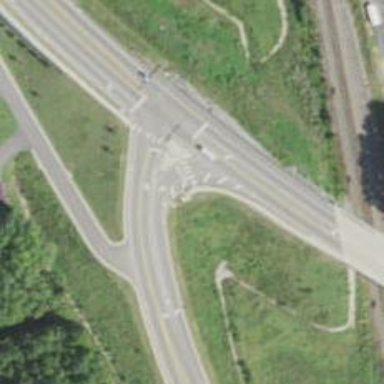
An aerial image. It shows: Secondary link road.